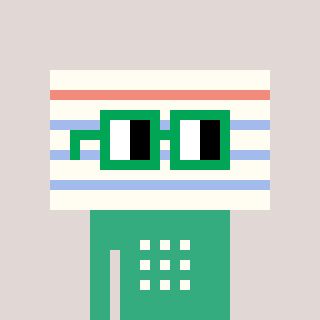
a pixel art character with square green glasses, a empty notebook page-shaped head and a teal-colored body on a warm background